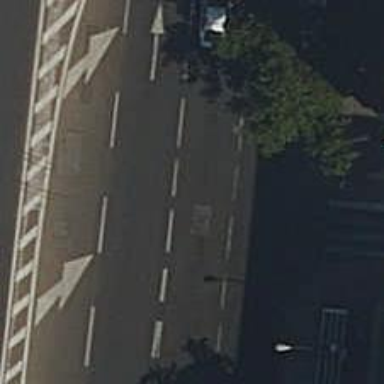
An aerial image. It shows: Secondary road with asphalt surface. It includes shared lane for cyclists marked with pictograms.